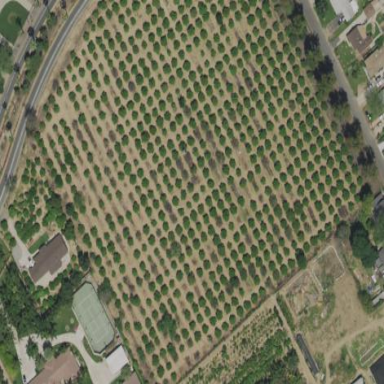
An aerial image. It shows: Orchard.